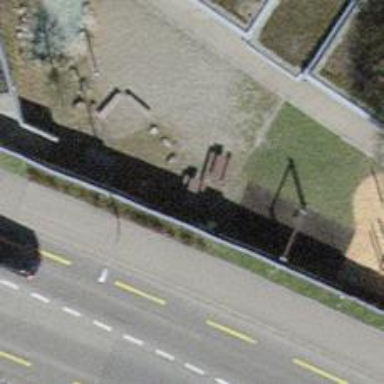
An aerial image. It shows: Picnic table located in leisure land area.